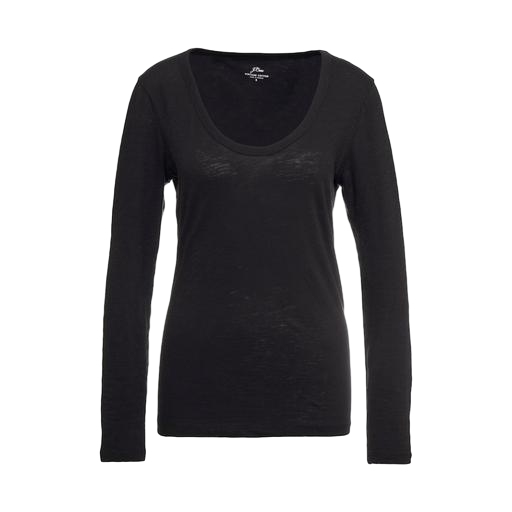
black slub jersey long sleeve, black three-quarter-sleeve scoop-neck t-shirt only macy, black scoop neck t-shirt, white background